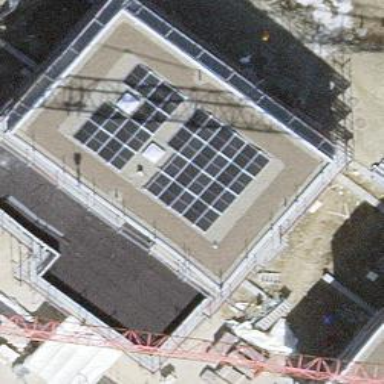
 consisting of solar photovoltaic panels."